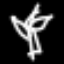
Label: palm tree